Field crop: maize
Growth stage: 2
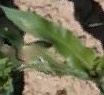
Species: maize